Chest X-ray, AP view. Patient: 26 years old, sex M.
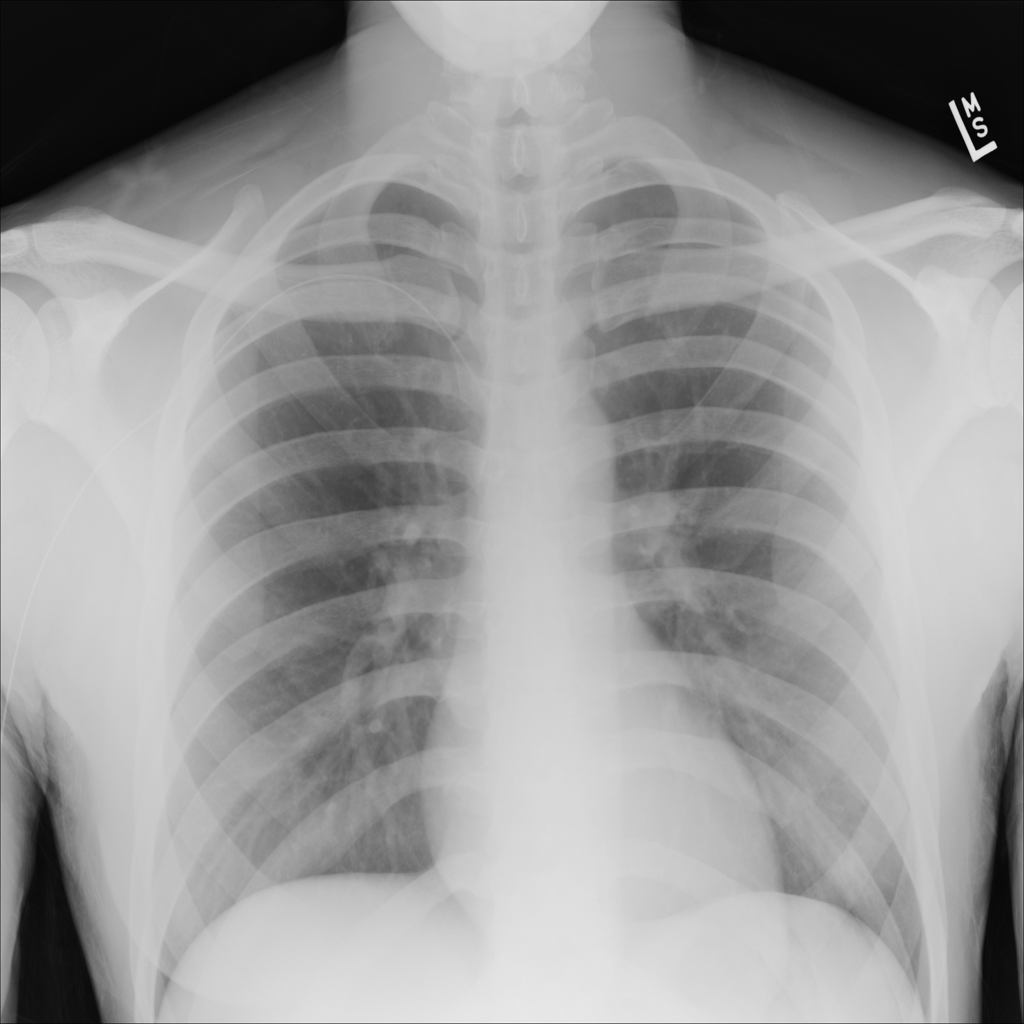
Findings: No Finding